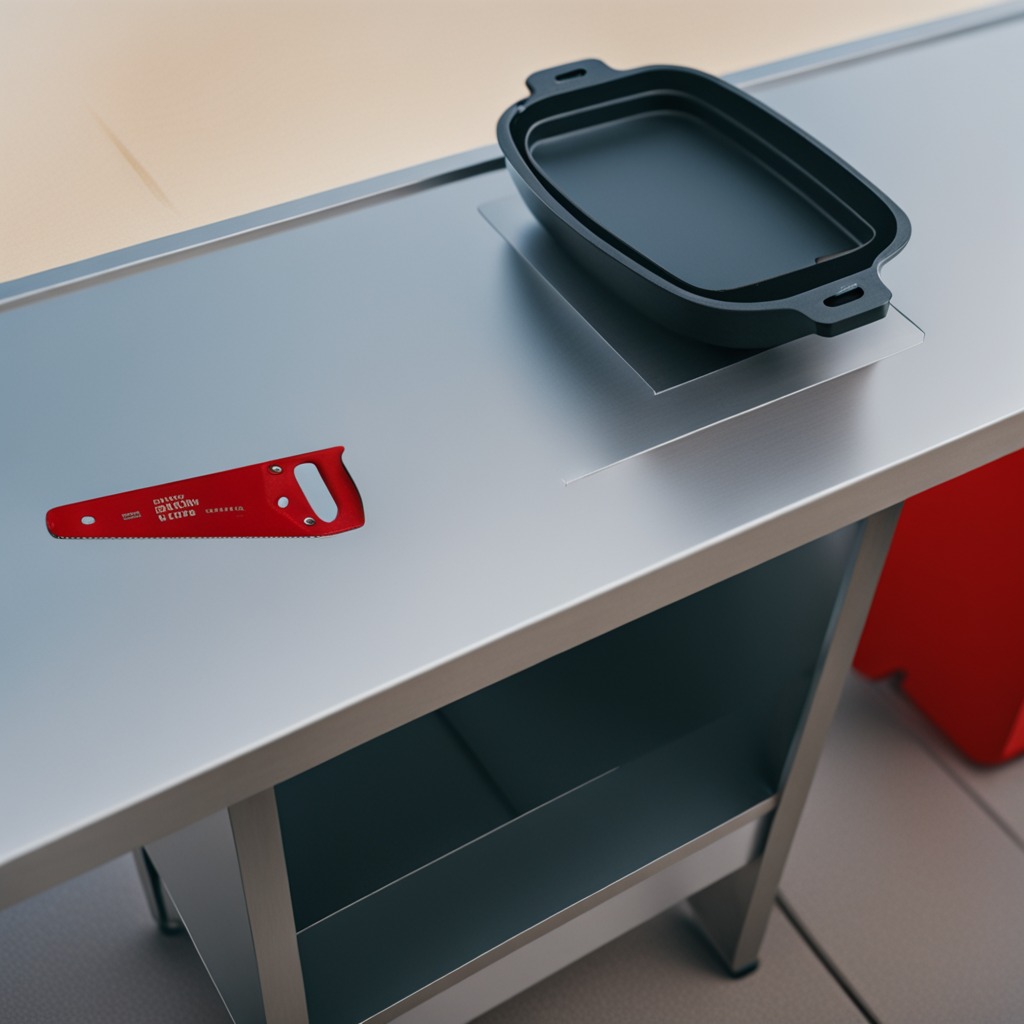
A handheld metal saw is lying on the textured surface of the clean utility table.